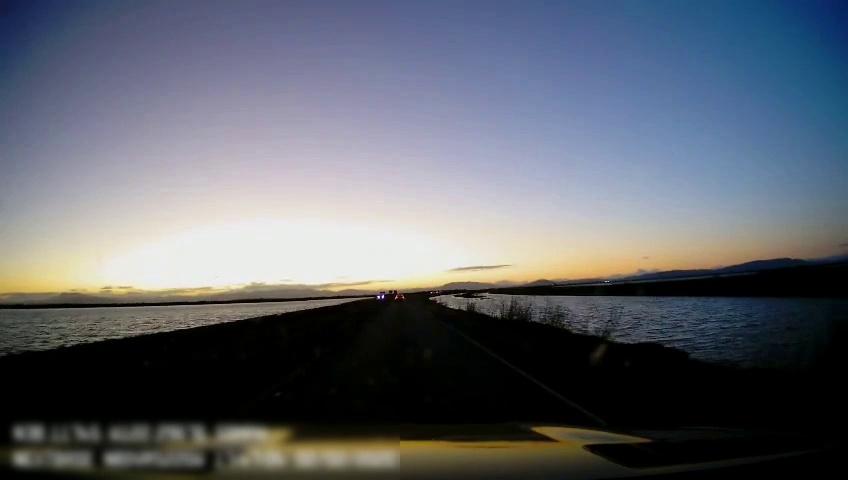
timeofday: Dusk/Dawn/Twilight
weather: Sunny
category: Drivable Space
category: Vehicles | Car
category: Lanes | Current Lane
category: Lanes | Current Lane